Question: I am using Plone and z3c.forms. There is a field at the top that selects what content object we are creating. It then shows the fields needed to build that object.
I need to be able to conditionally require fields based on what content object is selected at the top of the form. Is this possible?

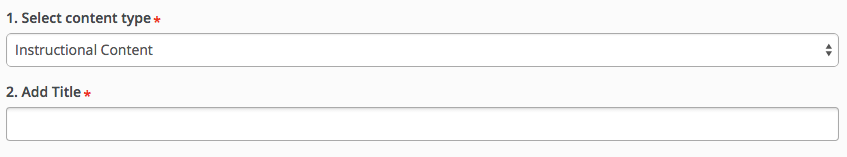
Answer: It is possible; what you need is called an "invariant validator".
Have a look <URL>.